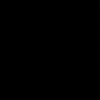
Label: dusty